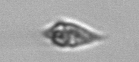
Label: Oxytoxum